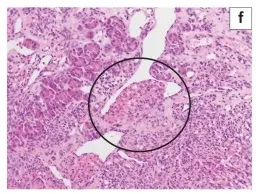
Haemosiderin pigment is evident (circle) and occasional extravasated red blood cells are present (arrow); (f) This image shows pancreatic acina and adjacent tumour. In the centre is a nodule of tumour bulging into a vessel, the so-called 'promontory sign' (circle) (20x10 magnification).
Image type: pathology (h&e)